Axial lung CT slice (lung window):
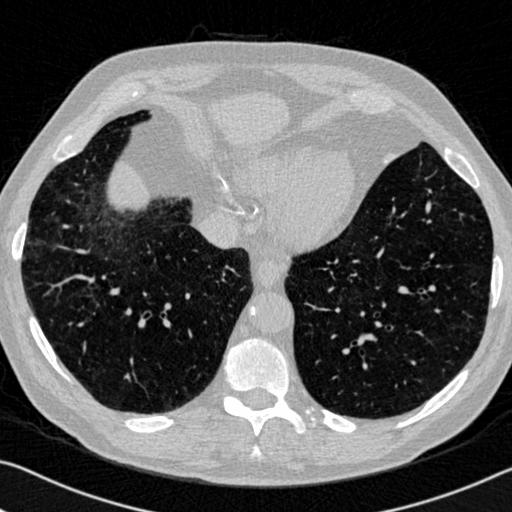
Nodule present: no